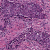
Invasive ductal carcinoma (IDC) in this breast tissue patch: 1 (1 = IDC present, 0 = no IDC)